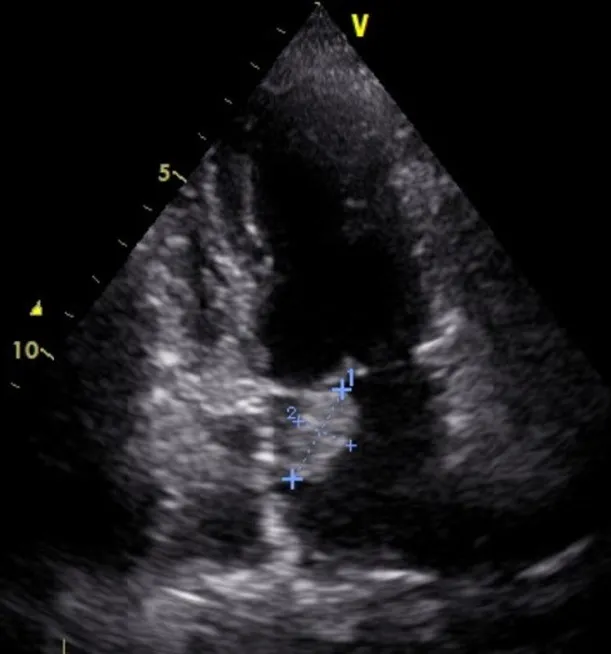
left atrial mass on transthoracic echocardiography (apical view).
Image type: radiology (ultrasound)